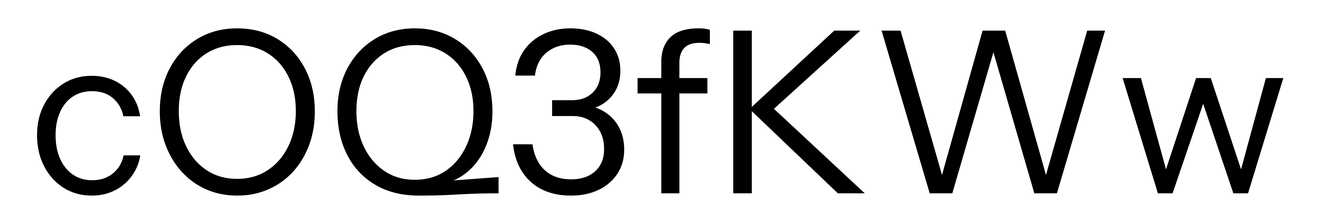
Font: InstrumentSans_Regular